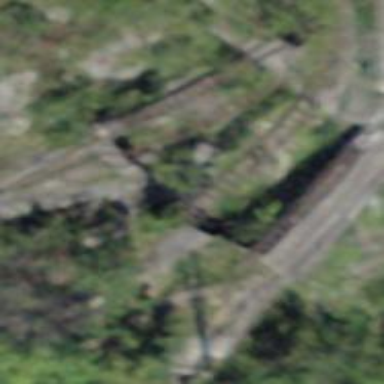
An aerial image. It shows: Disused railway bridge.